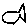
Label: fish